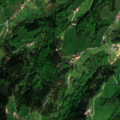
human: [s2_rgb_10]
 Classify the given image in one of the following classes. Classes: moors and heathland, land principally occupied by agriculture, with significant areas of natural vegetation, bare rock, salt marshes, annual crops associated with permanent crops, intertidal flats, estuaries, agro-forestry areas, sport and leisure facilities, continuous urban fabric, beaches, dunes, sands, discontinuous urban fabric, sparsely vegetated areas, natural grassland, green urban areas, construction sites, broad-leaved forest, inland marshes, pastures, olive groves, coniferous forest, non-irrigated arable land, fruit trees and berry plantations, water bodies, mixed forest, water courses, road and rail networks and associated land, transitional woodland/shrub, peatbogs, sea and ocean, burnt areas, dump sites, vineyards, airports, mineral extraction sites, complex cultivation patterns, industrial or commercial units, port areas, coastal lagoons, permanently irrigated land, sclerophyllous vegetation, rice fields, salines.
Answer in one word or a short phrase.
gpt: pastures, land principally occupied by agriculture, with significant areas of natural vegetation, broad-leaved forest, mixed forest